Question: So, i am doing a webpage for my youtube channel, and to grow my portfolio, and i have seem to become stuck. This is the comparison to the two
Left is what i have, Right is what i want.
I cant really attach the code as i have used absolute links.
I've tried playing with the margins but the image wont move, and i do not know how to make it to the image is the center, and the text is evenly spread apart. I'm new to all this, hence why i can't do it!
Thanks in advance.
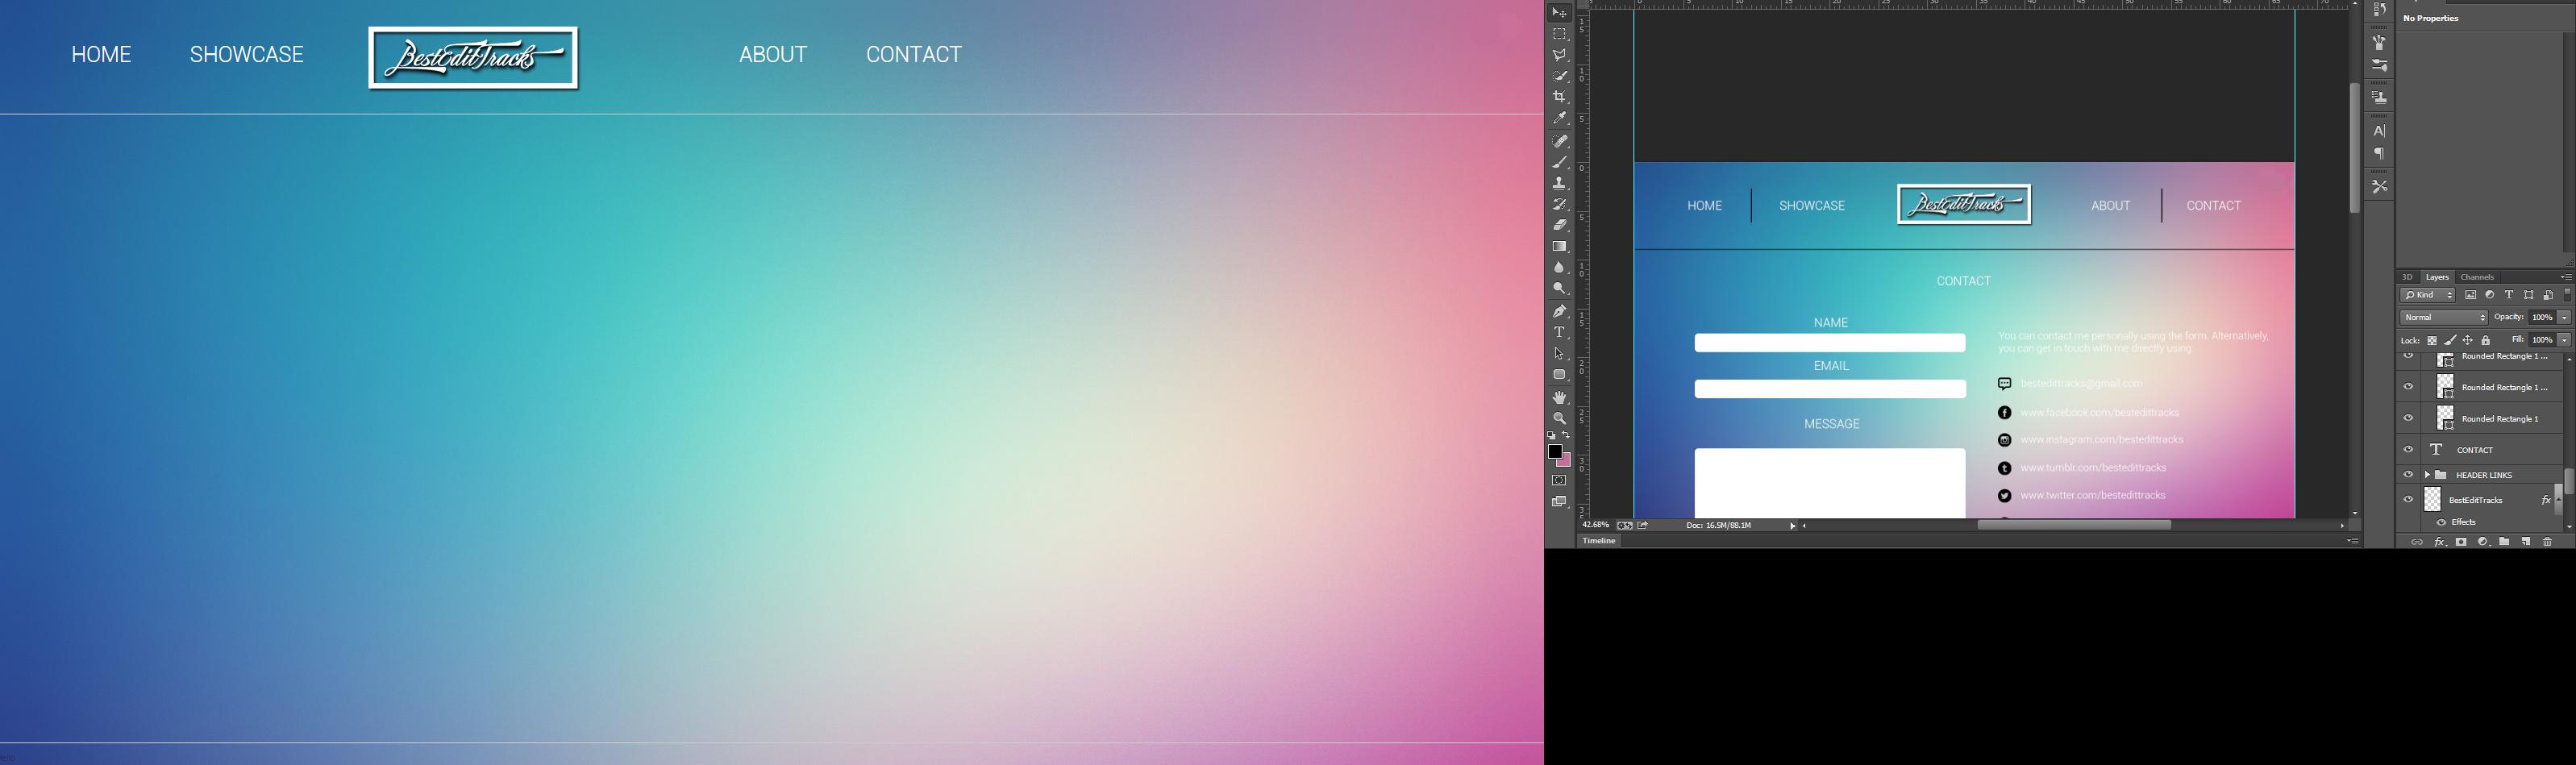
Answer: check this out ....<URL>
'''
<div id="header">
<div class="menu">
<p>Menu1</p>
</div>
<div class="menu">
<p>Menu2</p>
</div>
<div class="menu">
<img src="https://skypeblogs.files.wordpress.com/2013/09/skype-logo-feb_2012_rgb_500.png" >
</div>
<div class="menu">
<p>Menu3</p>
</div>
<div class="menu">
<p>Menu4</p>
</div>
</div>
'''
and css
'''
*
{
margin:0px;
padding:0px;
}
.menu
{
height:40px;
float:left;
width:20%;
text-align:center;
}
.menu p{
line-height:40px;
}
.menu img
{
max-width:100px;
height:40px;
}
'''